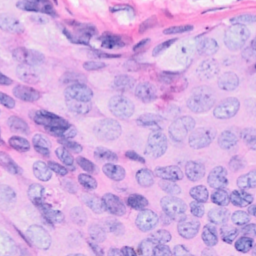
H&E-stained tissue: Breast